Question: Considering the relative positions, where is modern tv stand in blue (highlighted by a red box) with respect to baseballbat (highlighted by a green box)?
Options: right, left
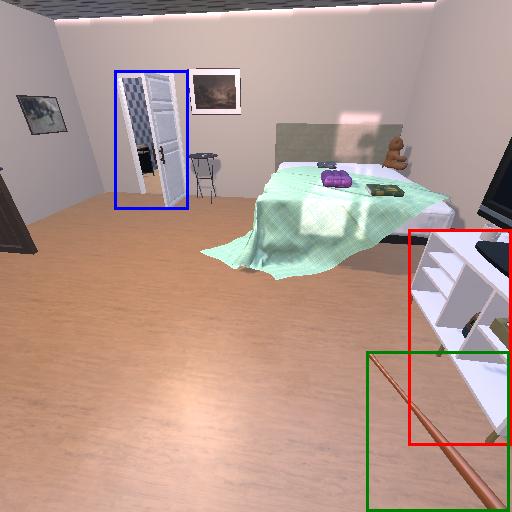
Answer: right